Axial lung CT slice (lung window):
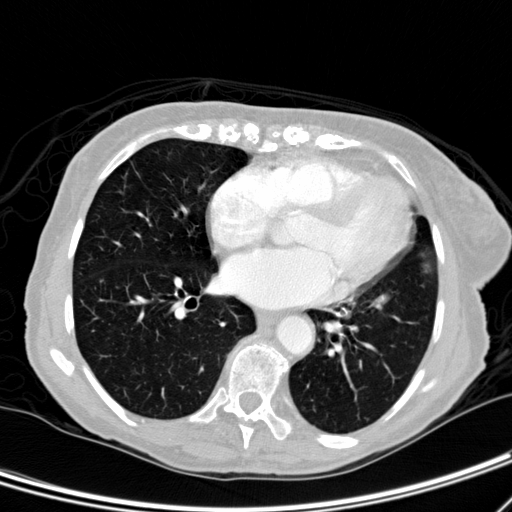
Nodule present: no